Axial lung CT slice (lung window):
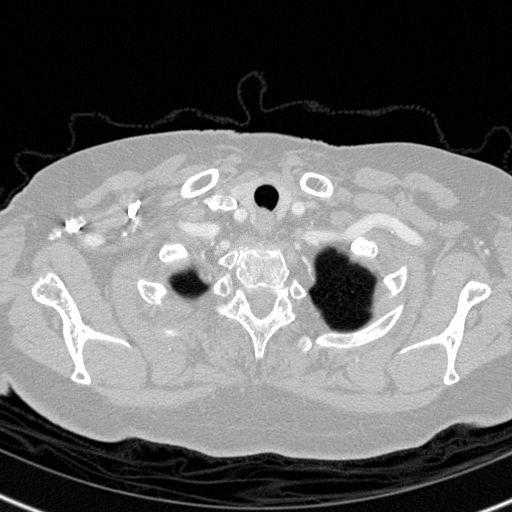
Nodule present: no